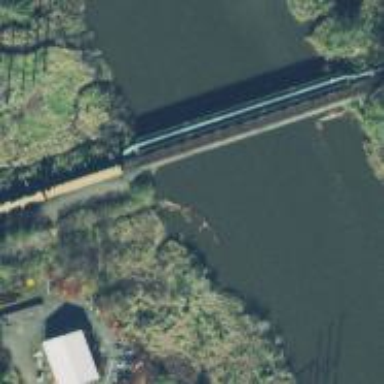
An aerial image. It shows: Railway bridge over spur service line.